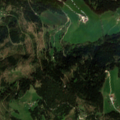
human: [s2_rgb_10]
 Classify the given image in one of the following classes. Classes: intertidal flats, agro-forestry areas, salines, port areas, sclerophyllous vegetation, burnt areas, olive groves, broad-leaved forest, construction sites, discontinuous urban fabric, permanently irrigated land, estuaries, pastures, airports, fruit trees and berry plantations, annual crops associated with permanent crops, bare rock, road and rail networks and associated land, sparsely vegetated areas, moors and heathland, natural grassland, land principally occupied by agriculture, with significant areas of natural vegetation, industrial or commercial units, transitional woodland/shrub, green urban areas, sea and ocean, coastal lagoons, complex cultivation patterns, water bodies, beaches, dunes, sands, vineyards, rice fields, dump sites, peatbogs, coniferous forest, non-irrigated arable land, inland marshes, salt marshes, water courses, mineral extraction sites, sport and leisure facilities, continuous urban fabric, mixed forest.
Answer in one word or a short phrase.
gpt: complex cultivation patterns, coniferous forest, mixed forest